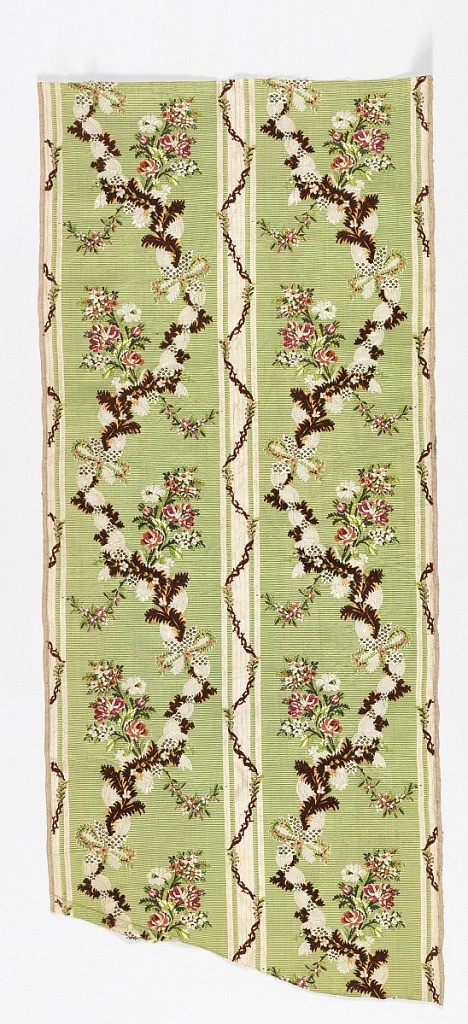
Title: Fragments of a dress
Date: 18th century
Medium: silk Technique: brocaded with silk and chenille thread
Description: Parts of a dress. Pannier skirt with fronts of bodice; also a piece of the train. Compound fancy cloth ground of white taffeta with extra warp of apple green which appears in broad vertical stripes of horizontal ribbing. Brocaded designs of serpentine ribbons, in the white ground, and twining feathers, brown lines at their back are bouquets of realistically drawn flowers in red, green, rose and white silk, and rose chenille.